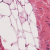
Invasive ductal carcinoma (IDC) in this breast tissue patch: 0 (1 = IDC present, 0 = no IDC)